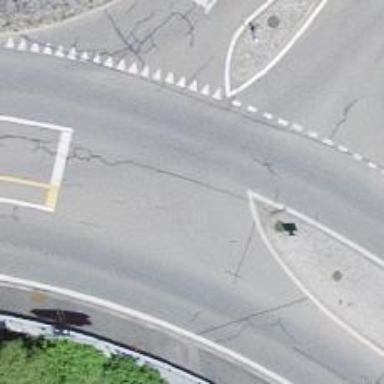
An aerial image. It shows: Asphalt road classified as primary highway.